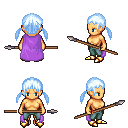
a pixel art fantasy rpg character, female body template, human, tanned skin, lavender cape, teal pants, white cyan twin-tailed hairstyle, gold boots, spear, four views (front, back, left, right), 2x2 character sprite sheet, small pixel art, hard edges, no anti-aliasing